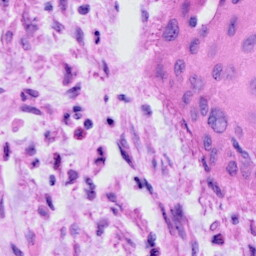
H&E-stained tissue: Cervix